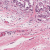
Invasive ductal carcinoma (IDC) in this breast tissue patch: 1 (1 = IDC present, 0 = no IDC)